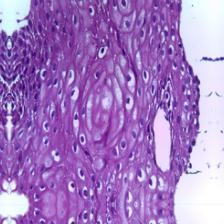
Diagnosis: Normal